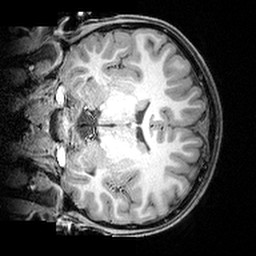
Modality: T1w
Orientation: coronal
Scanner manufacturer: siemens
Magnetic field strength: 3 T
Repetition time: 1.9 s
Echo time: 0.00397 s